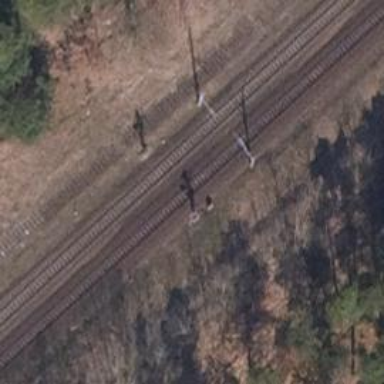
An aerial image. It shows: Railway signal.